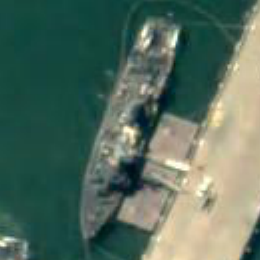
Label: destroyer